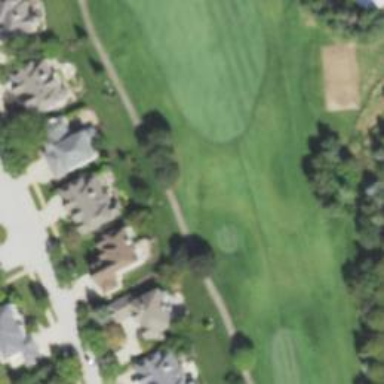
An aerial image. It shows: Path used for both walking and golf.